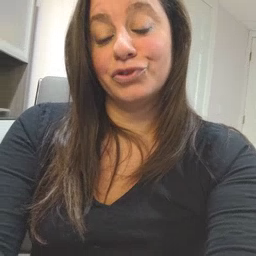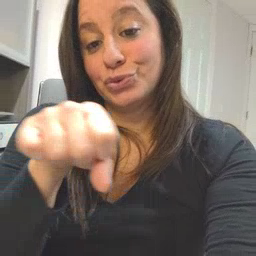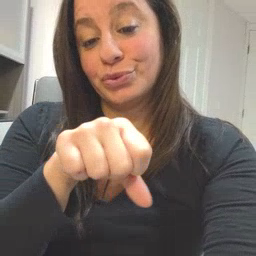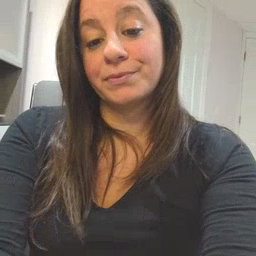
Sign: shoe